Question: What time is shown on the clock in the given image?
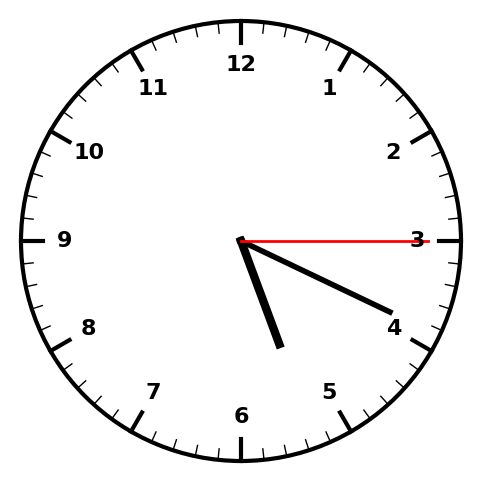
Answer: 05:19:15